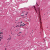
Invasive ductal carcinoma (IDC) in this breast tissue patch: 0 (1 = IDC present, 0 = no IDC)